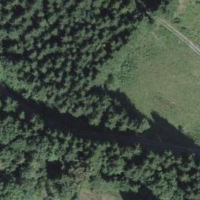
EUNIS habitat code: 43
Species observed at this site:
Cirsium palustre